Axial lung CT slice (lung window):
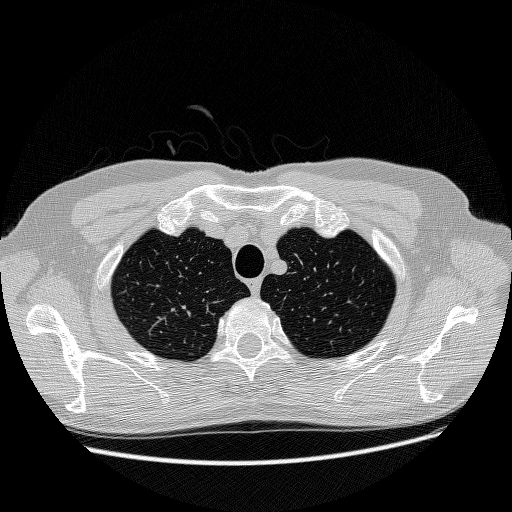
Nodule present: no